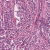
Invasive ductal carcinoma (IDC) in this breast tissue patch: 1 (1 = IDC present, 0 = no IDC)